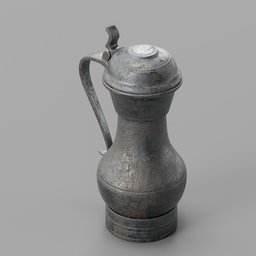
Label: tools